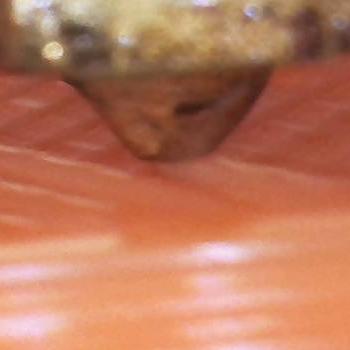
Flow rate: 235%